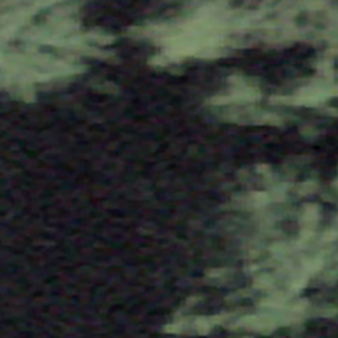
Label: other